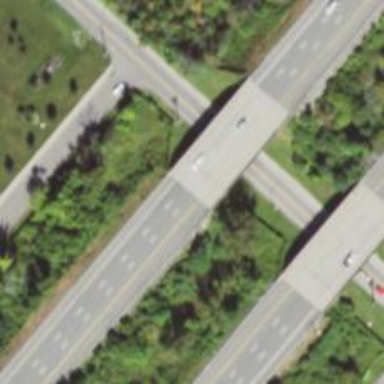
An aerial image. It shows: Bridge over motorway.